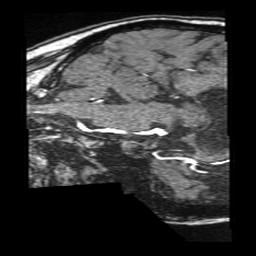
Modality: angio
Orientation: sagittal
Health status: ill
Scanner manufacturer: siemens
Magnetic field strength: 1.5 T
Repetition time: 0.026 s
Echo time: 0.007 s